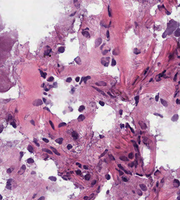
Tumor epithelial tissue: no
Tumor-associated stroma tissue: no
Normal tissue: yes